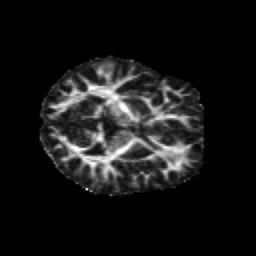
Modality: FA
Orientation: axial
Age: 12
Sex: female
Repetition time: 9.4 s
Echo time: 0.089 s